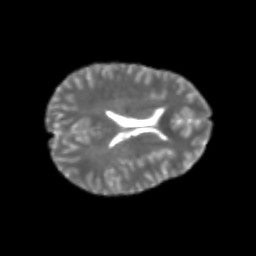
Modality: T2w
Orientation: axial
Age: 22
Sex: female
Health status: healthy
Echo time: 0.074 s